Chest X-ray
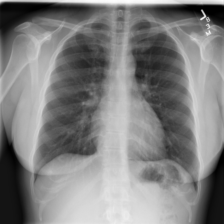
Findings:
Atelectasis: negative
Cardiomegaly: negative
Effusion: negative
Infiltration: negative
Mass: negative
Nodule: negative
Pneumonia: negative
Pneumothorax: negative
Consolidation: negative
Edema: negative
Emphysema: negative
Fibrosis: negative
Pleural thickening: negative
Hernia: negative